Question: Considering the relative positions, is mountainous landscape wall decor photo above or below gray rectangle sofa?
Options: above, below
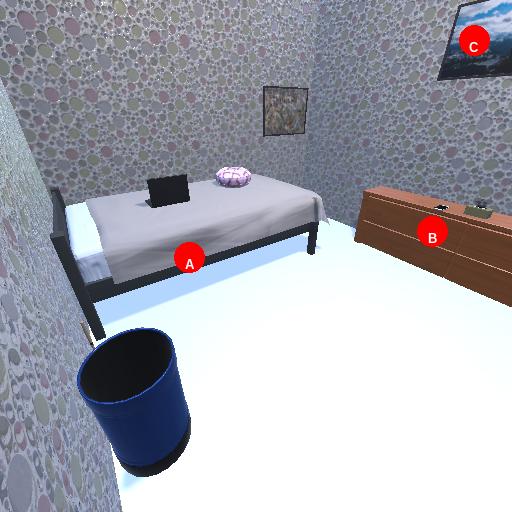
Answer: above